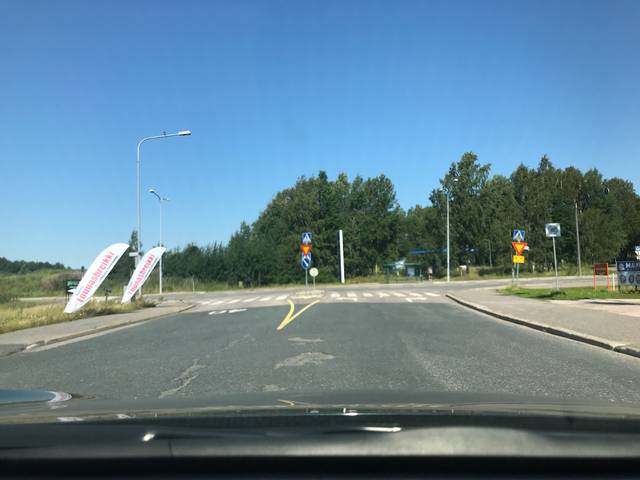
Region: Finland
Coordinates: 60.245, 25.045